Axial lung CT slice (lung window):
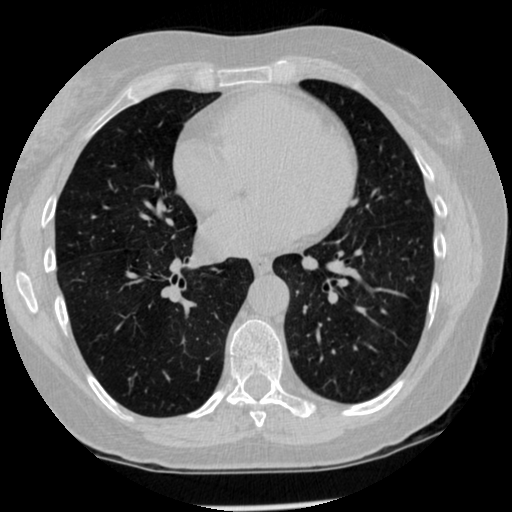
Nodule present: no